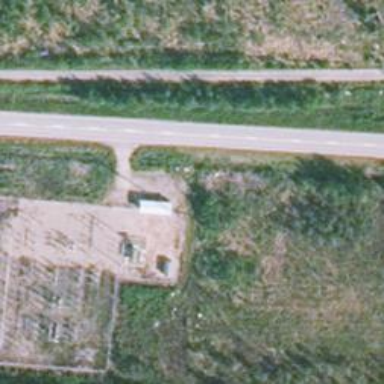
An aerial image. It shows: Man-made mast used for communication purposes.